Interaction volume radius: 5 \u00c5
Interaction volume height: 25 \u00c5
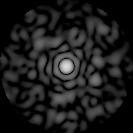
Disorder parameter: 0.7947